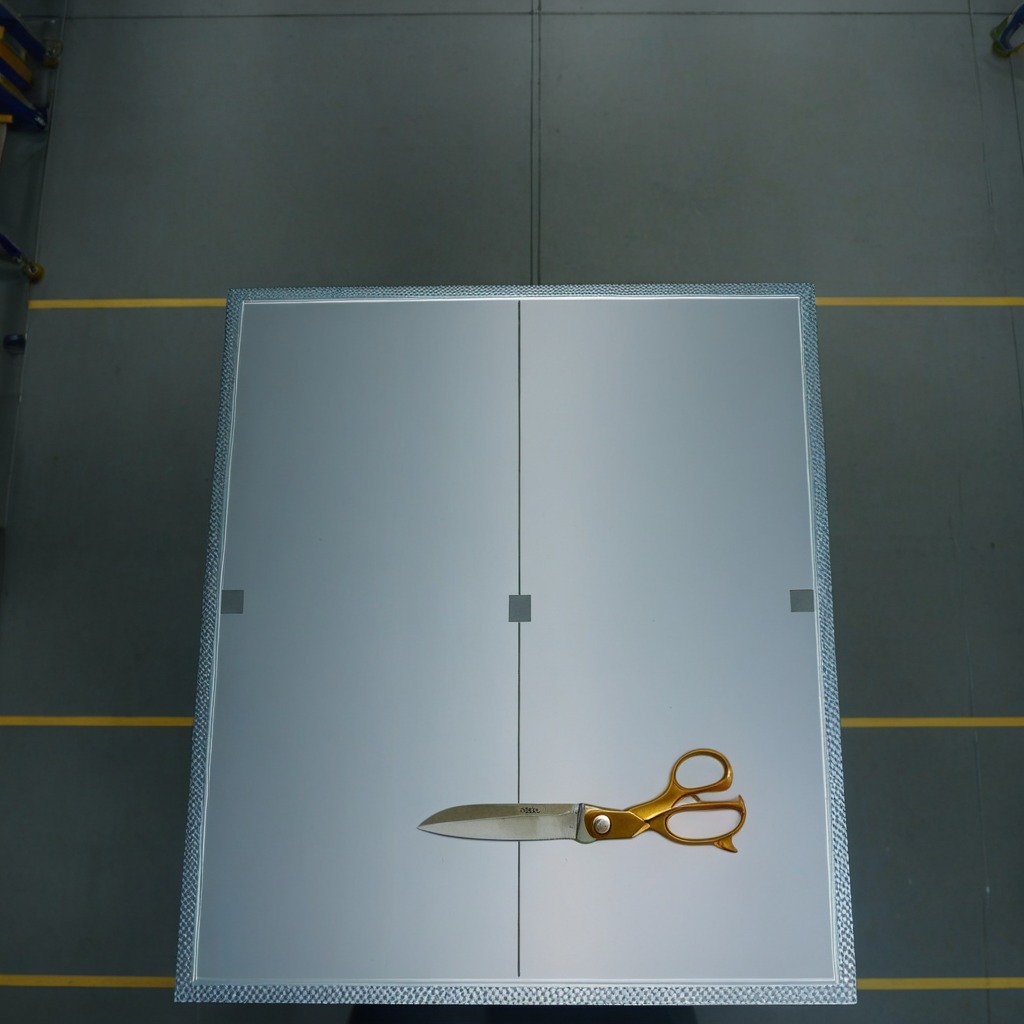
A scissor is lying on the toolbox surface in an airplane hangar workshop 8K.